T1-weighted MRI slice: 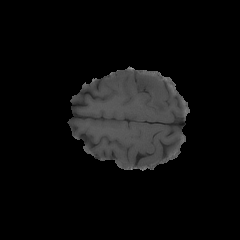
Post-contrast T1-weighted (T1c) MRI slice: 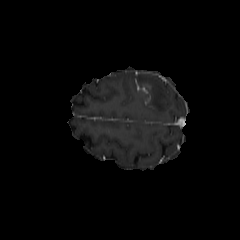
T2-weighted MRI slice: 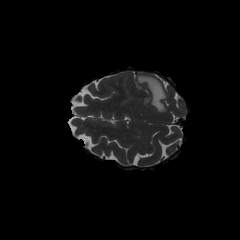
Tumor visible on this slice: yes